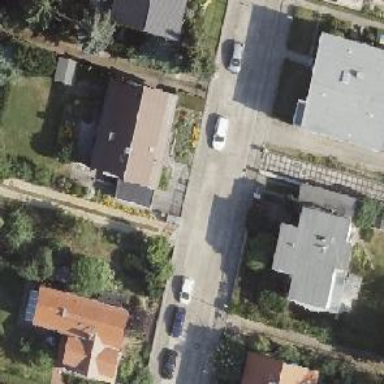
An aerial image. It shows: Residential road surfaced with concrete plates.